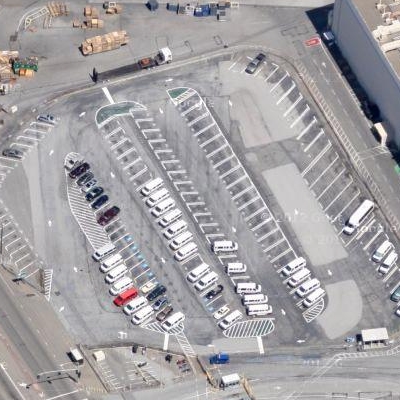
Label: Parking